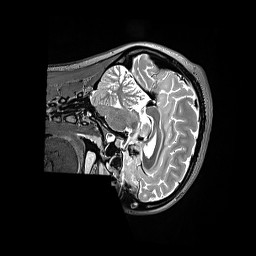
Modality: T2w
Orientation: sagittal
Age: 23
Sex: female
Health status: ill
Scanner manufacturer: siemens
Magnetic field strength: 3 T
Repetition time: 3.2 s
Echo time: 0.564 s